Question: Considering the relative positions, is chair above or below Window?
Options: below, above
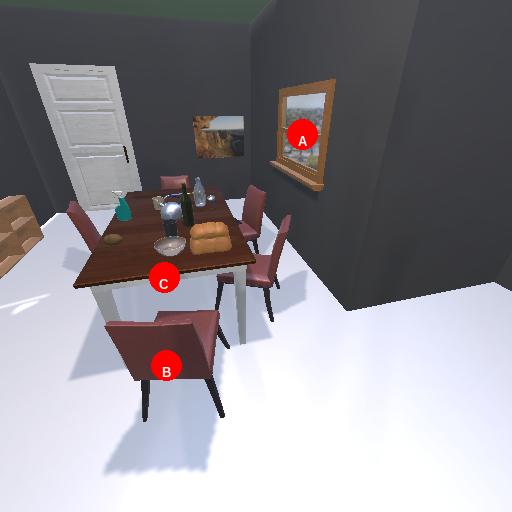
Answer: below